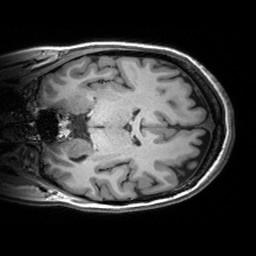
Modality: T1w
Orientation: coronal
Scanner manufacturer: siemens
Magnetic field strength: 3 T
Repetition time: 2.53 s
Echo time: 0.00299 s